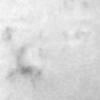
Label: no_change